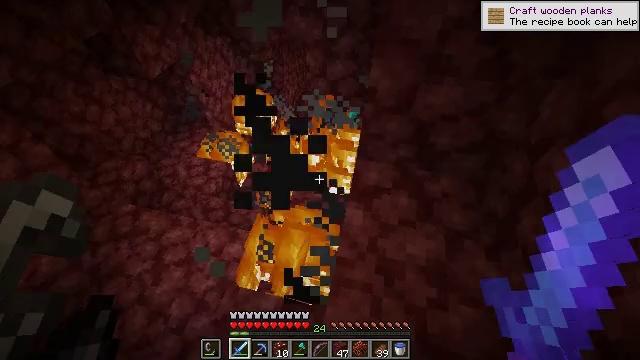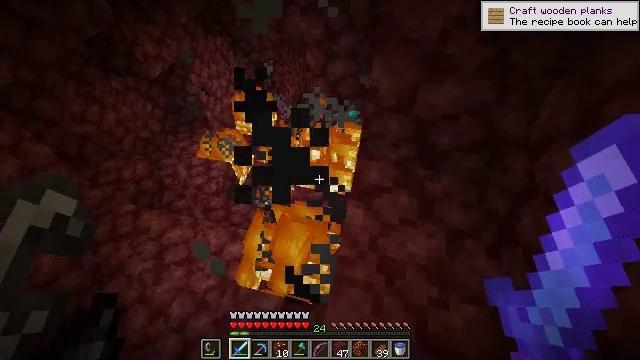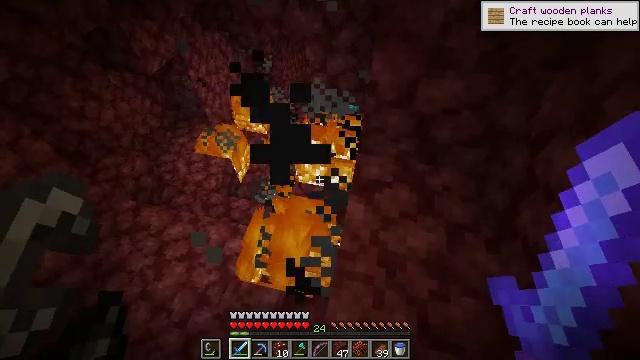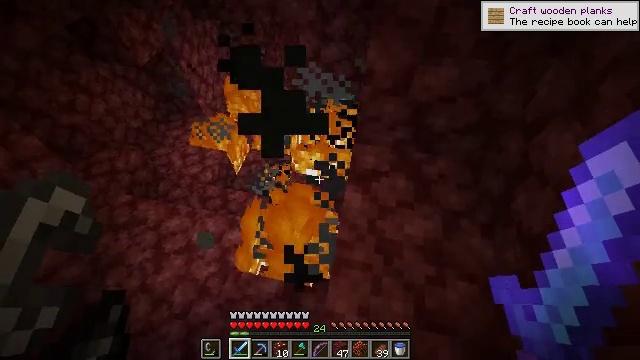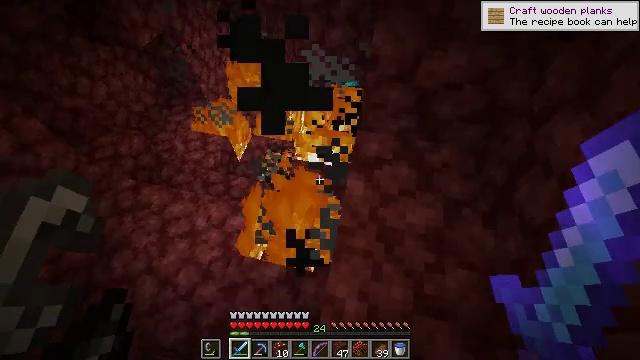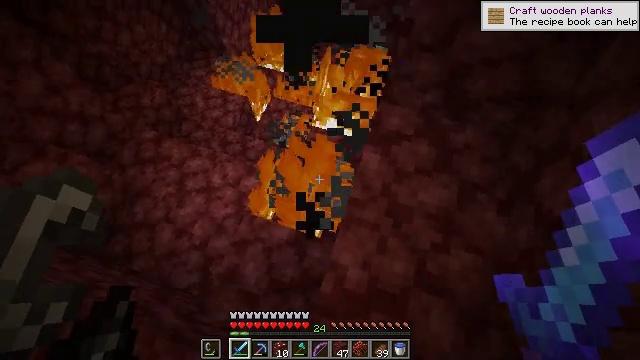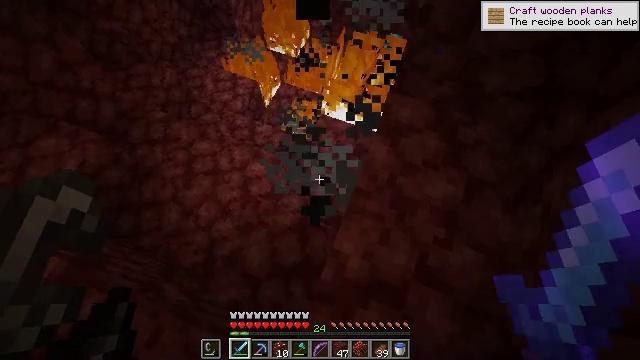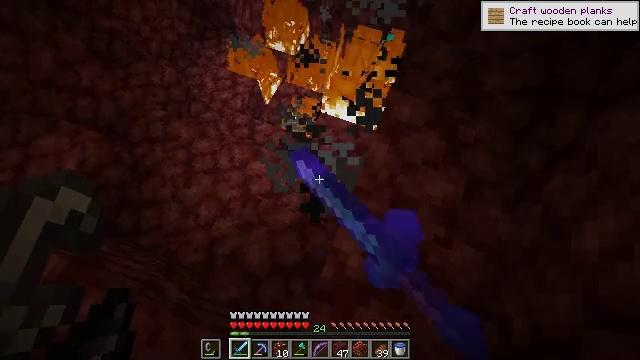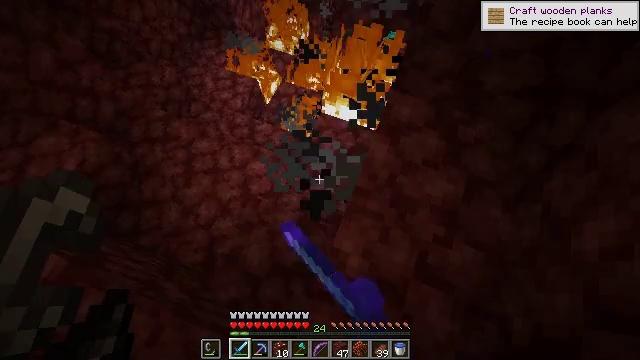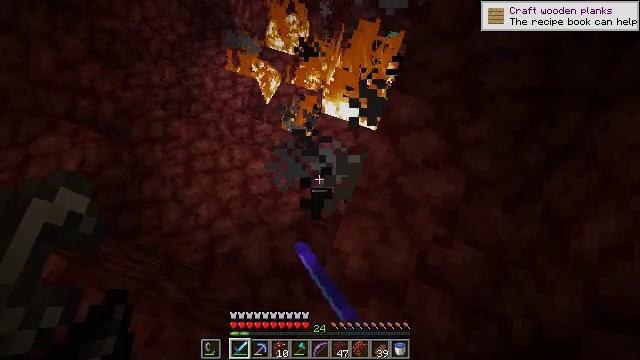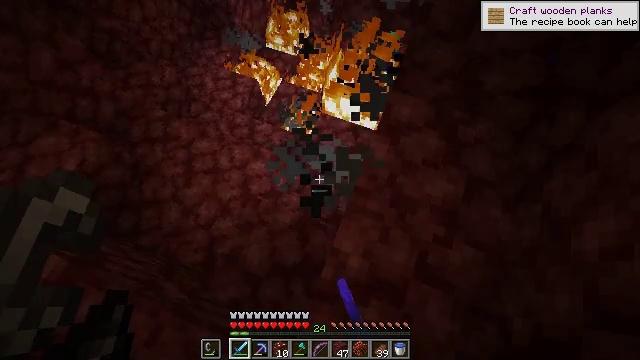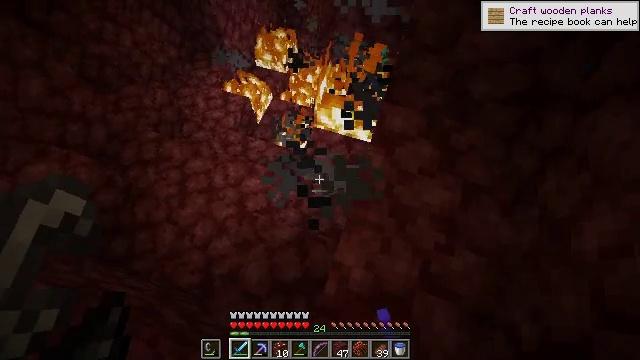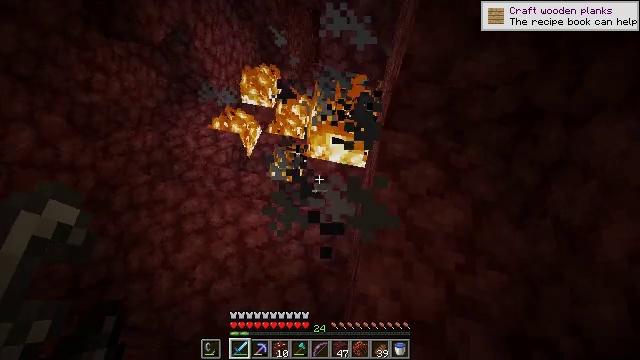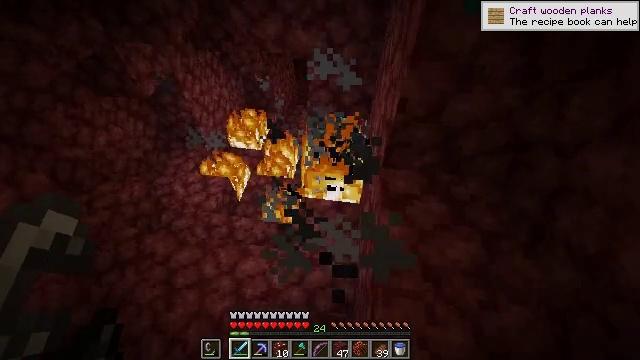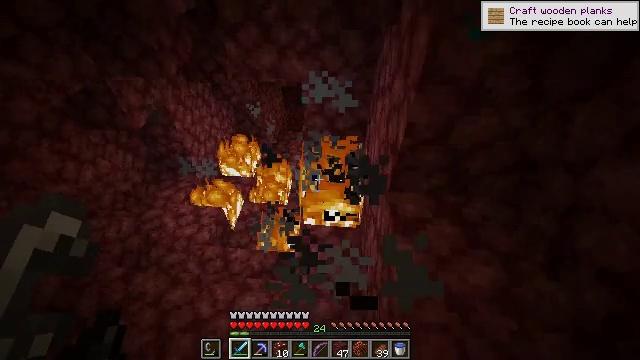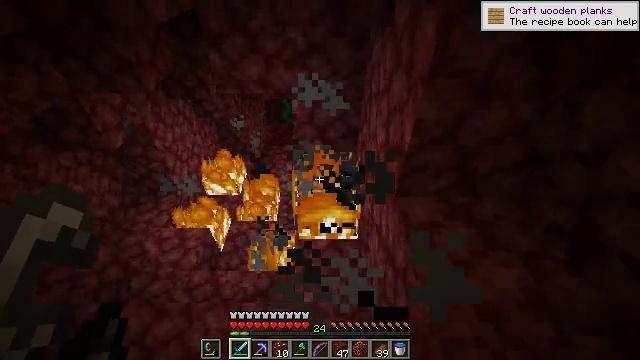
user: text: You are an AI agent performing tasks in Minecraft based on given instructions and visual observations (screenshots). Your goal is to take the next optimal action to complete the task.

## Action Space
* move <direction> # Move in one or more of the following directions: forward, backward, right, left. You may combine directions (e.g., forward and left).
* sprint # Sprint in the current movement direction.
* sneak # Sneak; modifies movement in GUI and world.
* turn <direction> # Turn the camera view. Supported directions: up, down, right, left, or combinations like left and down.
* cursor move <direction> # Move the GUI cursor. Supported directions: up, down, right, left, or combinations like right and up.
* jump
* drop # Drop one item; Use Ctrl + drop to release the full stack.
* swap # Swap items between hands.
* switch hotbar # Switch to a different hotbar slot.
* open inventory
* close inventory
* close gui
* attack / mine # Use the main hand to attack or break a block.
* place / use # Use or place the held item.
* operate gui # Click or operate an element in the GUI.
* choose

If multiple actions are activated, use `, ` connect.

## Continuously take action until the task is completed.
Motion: motion action
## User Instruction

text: Remove the fire source.
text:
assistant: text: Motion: no_op
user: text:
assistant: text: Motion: no_op
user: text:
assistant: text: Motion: turn right and down
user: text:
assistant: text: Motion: turn down
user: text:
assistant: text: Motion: turn left and down
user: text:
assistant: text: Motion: turn left and down, attack / mine
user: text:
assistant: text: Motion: attack / mine
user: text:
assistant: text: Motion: attack / mine
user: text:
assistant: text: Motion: no_op
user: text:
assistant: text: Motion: no_op
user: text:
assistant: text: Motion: move left, turn right and up
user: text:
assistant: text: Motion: move left, turn right and up
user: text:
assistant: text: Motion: move forward and move left, turn right and up
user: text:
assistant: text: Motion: move forward and move left, turn right and up
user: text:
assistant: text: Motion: move forward and move left, turn right and up
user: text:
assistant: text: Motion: move forward and move left, turn right
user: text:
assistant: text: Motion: move forward and move left, turn right
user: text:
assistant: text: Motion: move forward, turn right, attack / mine
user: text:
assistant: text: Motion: turn right and down, attack / mine
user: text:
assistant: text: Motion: attack / mine
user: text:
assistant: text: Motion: no_op
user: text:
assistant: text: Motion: no_op
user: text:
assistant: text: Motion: turn left and down
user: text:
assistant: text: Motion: turn left and down
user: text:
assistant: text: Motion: turn left and down
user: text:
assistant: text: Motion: no_op
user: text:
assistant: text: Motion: move forward, turn down
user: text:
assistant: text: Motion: move forward and move left
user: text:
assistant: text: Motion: move forward and move left, turn right and down
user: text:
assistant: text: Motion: move forward and move left, turn right, attack / mine